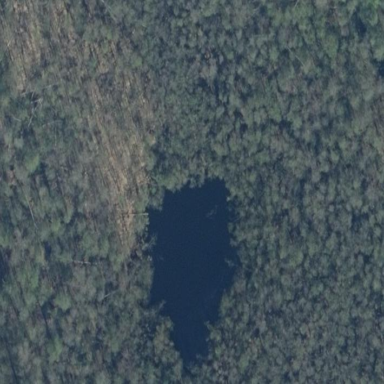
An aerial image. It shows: Serene pond surrounded by nature.